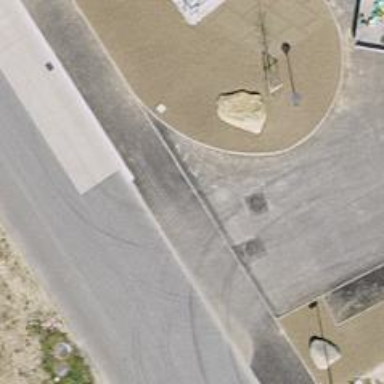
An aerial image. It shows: Bollard.